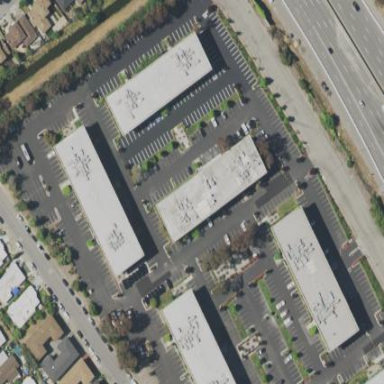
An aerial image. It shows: Commercial building.